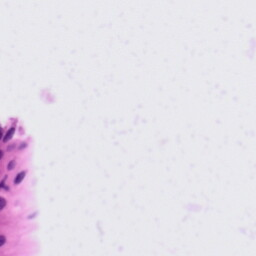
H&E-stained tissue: Tonsil